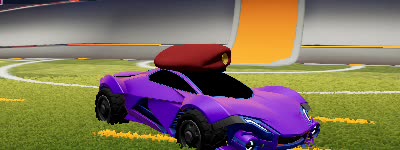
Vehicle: werewolf